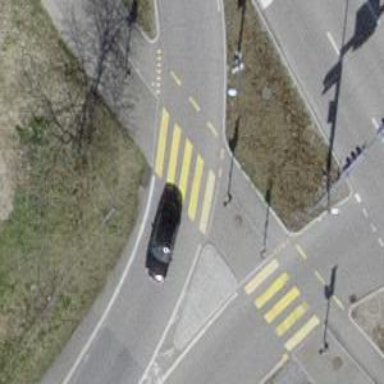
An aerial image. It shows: Marked crossing with zebra stripes on the road.